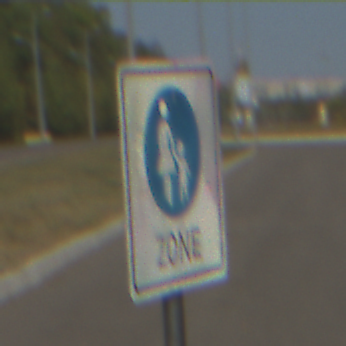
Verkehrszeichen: BeginnFussgaengerzone
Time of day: MorningAfternoon
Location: Outdoor (Suburban)
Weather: Clear
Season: NotSpecified
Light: Natural